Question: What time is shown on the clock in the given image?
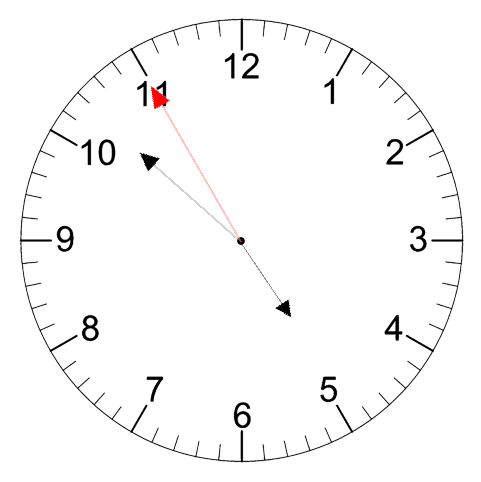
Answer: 04:51:55